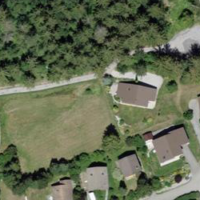
EUNIS habitat code: 55
Species observed at this site:
Cephalanthera damasonium
Cornus sanguinea